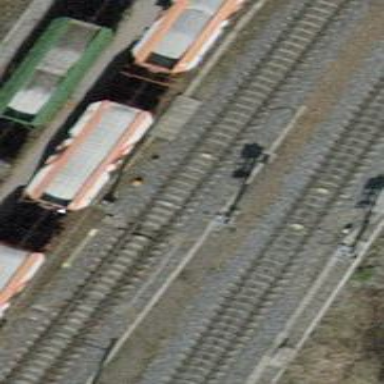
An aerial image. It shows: Railway switch.